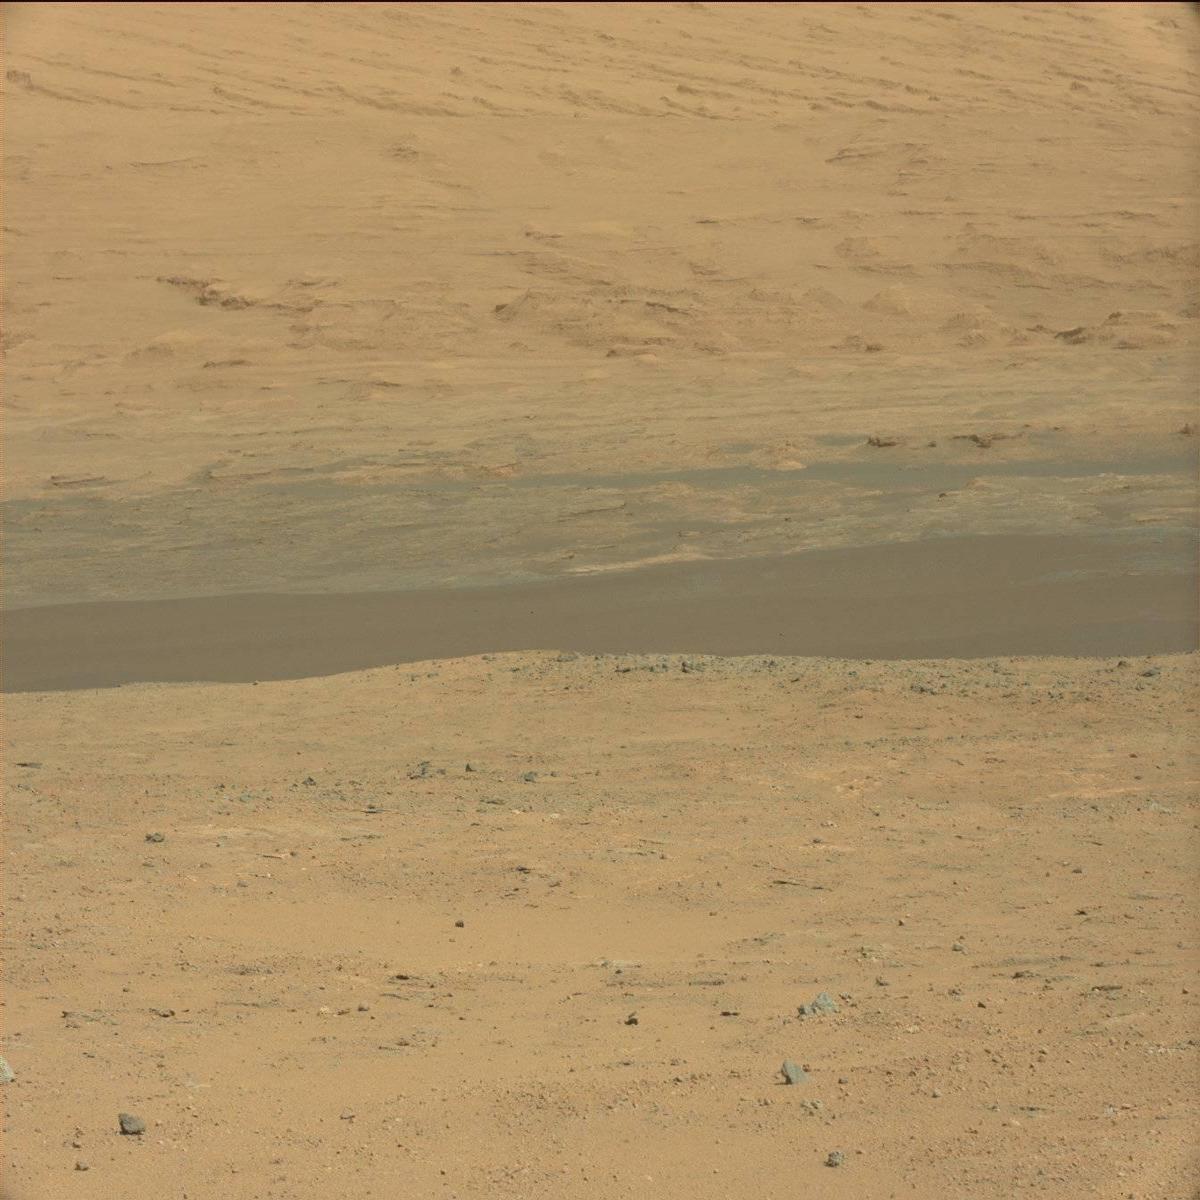
Terrain classes present: Bedrock, Ridge, Rock, Sand / Soil